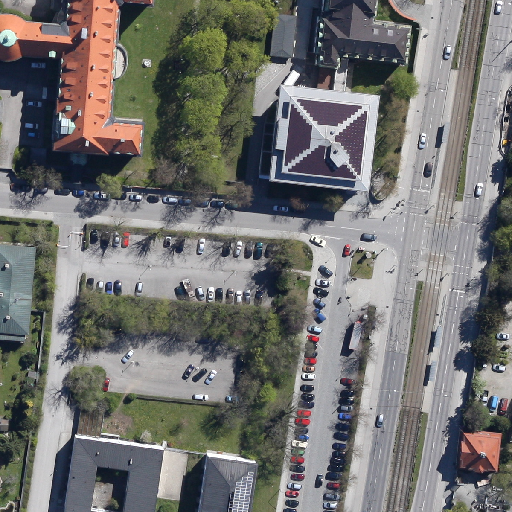
Referring expression: car in the parking area